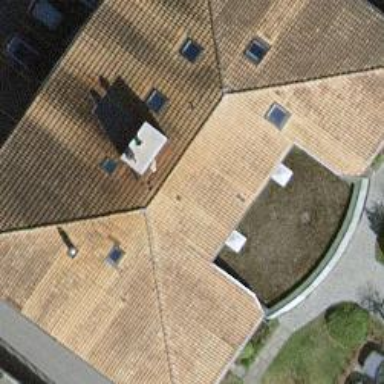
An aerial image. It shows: House with hipped roof covered in brown roof tiles.